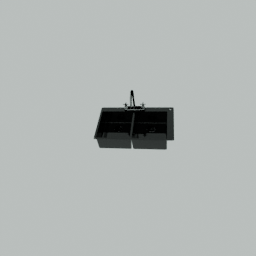
Label: appliances